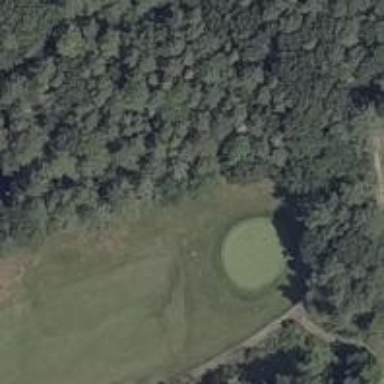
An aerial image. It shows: View of golf hole.